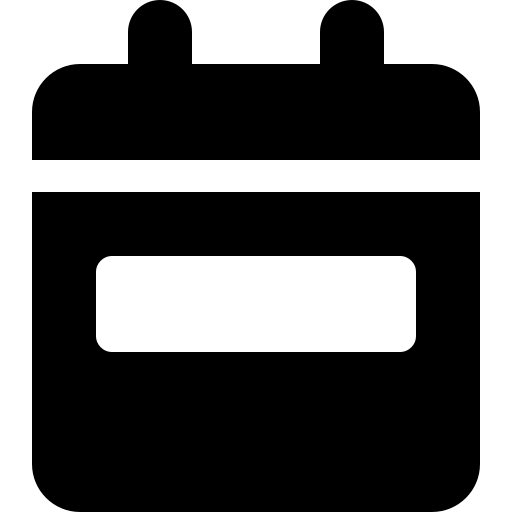
Tags: icon, FontAwesome, fa-icon, solid, calendar, week